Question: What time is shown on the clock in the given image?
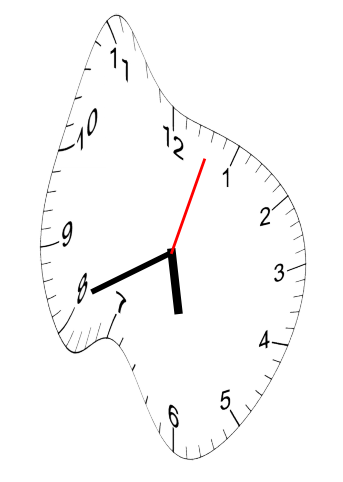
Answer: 05:41:03